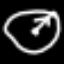
Label: clock